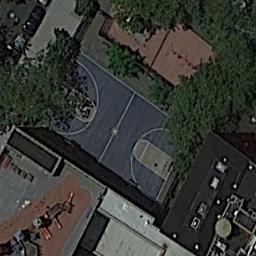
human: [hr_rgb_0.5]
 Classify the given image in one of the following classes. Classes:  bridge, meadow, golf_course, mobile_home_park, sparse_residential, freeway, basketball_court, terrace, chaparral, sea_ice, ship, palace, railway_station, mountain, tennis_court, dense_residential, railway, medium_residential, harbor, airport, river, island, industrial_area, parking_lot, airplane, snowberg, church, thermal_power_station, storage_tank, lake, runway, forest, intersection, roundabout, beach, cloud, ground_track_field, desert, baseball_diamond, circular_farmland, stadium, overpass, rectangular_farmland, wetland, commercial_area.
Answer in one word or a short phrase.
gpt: basketball_court